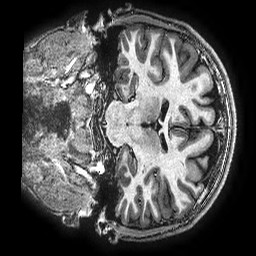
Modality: T1w
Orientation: coronal
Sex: male
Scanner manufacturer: ge
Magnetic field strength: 3 T
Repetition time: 0.00766 s
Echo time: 0.003476 s